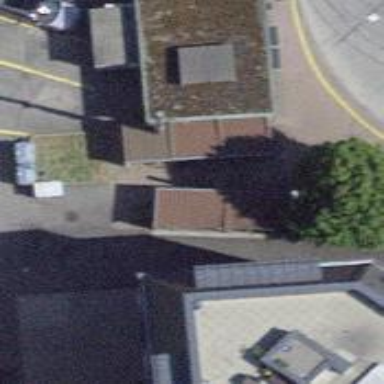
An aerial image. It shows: Bicycle parking area.